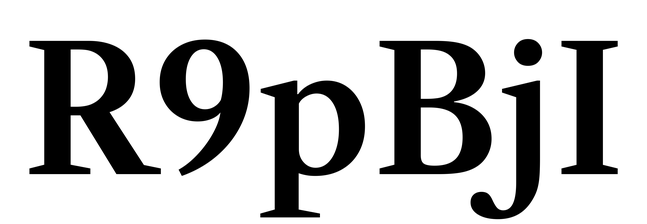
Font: LibreCaslonText_SemiBold